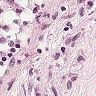
Metastatic tissue present: no